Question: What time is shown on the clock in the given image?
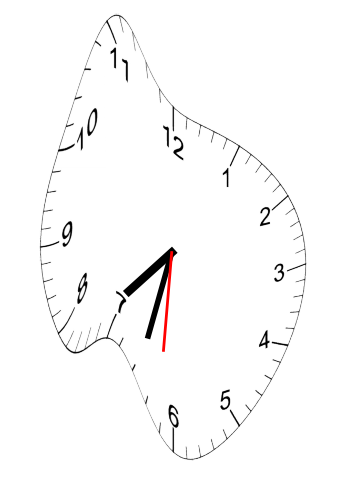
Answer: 07:32:31